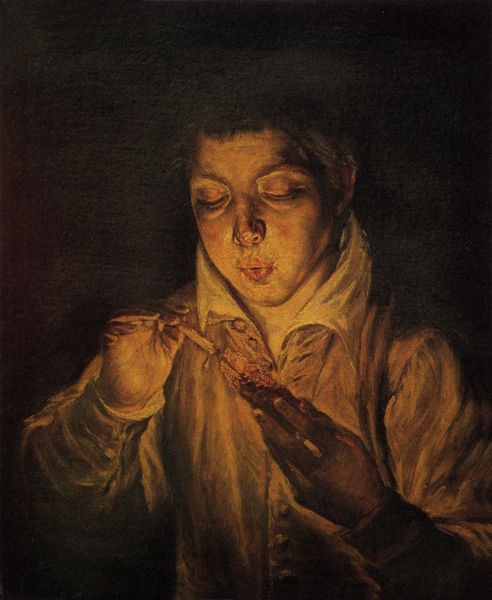
Titel: Knabe eine Kerze entzündend ('El Soplón')
Künstler: El Greco
Standort: Manhasset (New York)
Institution: Sammlung Payson
Schlagwörter: dunkel, feuer, gemälde, hand, kopf, mann, schatten, weiß, gelb, mädchen, ocker, abend, braun, finger, frau, frisur, grau, haar, handschuh, hell, hintergrund, kleid, kleider, licht, mund, nacht, nase, ohr, orange, raum, schwarz, stirn, zimmer, blick, rot, beige, malerei, rock, hemd, jacke, jung, arm, arme, augen, barock, bluse, diener, gesicht, halten, inkarnat, kleidung, kragen, mensch, rembrandt, bildnis, blicken, hals, hände, innenraum, portrait, porträt, schauen, öl, wind, auge, dunkelheit, haare, mantel, kind, person, kinn, knopf, lippe, lippen, ohren, renaissance, genre, helldunkel, farbig, wangen, furchen, heiß, warm, farben, farbe, monochrom, beleuchtung, luft, brauen, kerze, maler, konzentriert, junge, wange, ölfarbe, ölfarben, augenbraue, knöpfe, knopfleiste, geschlossen, lider, spiel, flamme, knabe, glut, kohle, manschette, manschetten, stehkragen, malen, palette, augenlider, nasenlöcher, kerzenlicht, kerzenschein, schein, wachs, jüngling, erleuchtet, werkstatt, runzeln, männlich, fingernägel, manierismus, wams, backe, chiaroscuro, aufklärung, haltend, blasen, lichtschein, brauns, docht, arma, pusten, anzünden, entzünden, pausbacken, fuer, handrücken, nachtbild, murillo, ausblasen, ballen, chiaroscura, erhellen, gespitzte lippen, handballen, handfläche, knage, siegellack, spitzkragen, streichholz, zündholz, pustet, ribeira, dark, reuer, kienspan, zündspan